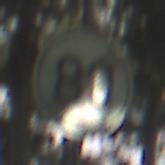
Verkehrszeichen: EndeGeschwindigkeit80
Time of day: MorningAfternoon
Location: Outdoor (Nature)
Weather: Clear
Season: NotSpecified
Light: Natural